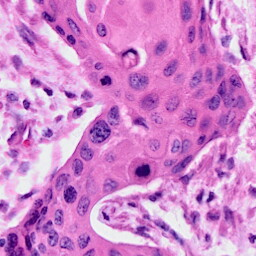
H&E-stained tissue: Cervix